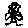
Label: flower